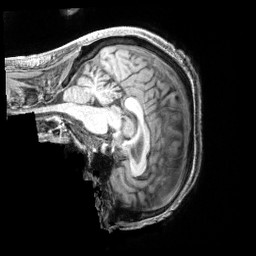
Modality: T1w
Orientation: sagittal
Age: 61
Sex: male